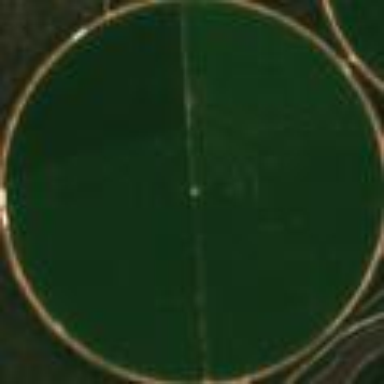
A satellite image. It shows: Farmland with coffee crops.